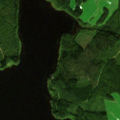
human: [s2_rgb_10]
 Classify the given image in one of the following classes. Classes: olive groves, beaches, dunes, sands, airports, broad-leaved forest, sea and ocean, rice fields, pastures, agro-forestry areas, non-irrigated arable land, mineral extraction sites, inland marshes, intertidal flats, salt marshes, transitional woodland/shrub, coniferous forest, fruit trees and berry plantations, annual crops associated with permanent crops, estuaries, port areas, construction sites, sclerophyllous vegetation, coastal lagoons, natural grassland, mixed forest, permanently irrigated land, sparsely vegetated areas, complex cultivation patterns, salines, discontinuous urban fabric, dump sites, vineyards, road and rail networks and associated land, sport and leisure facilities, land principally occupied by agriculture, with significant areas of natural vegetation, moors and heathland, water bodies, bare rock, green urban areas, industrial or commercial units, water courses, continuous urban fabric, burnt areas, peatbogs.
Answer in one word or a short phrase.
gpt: non-irrigated arable land, land principally occupied by agriculture, with significant areas of natural vegetation, mixed forest, water bodies